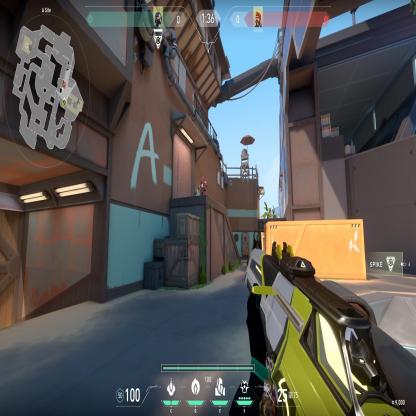
Label: enemy